Field crop: maize
Growth stage: 2
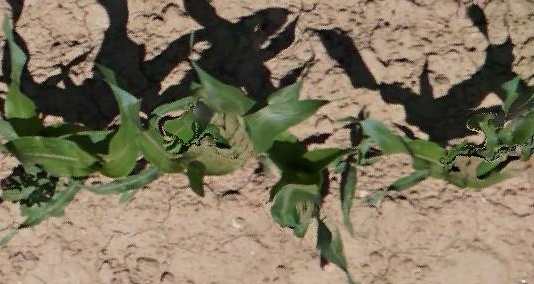
Species: maize